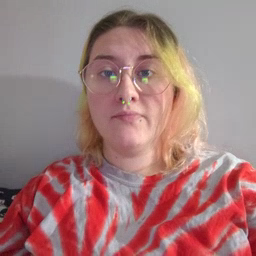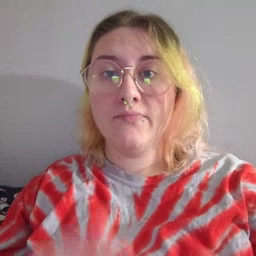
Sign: shower